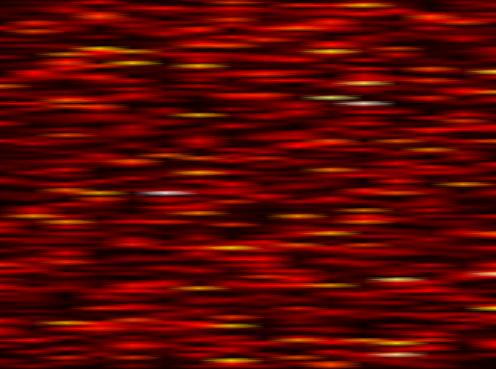
Label: UFMC